Question: I've been experimenting with <URL>.
So, I tried implementing the same thing for an 'NSTabView' - simply by making it an 'NSTabView' subclass (and re-setting my initial 'NSTabView' item class).
Generally, it work - it does show the placeholder (when the last tab is closed).
However, some issues still exist :
- - 'NSTabView'

'''
#import <Cocoa/Cocoa.h>
@interface JUTabEmptyView : NSTabView
{
@private
BOOL forceShow;
NSString *title;
NSColor *titleColor;
NSFont *titleFont;
NSColor *backgroundColor;
}
@property (nonatomic, copy) NSString *title;
@property (nonatomic, retain) NSFont *titleFont;
@property (nonatomic, retain) NSColor *titleColor;
@property (nonatomic, retain) NSColor *backgroundColor;
@property (nonatomic, assign) BOOL forceShow;
- (id)initWithTitle:(NSString *)title;
- (id)initWithTitle:(NSString *)title andFont:(NSFont *)font;
- (id)initWithTitle:(NSString *)title font:(NSFont *)font color:(NSColor *)color andBackgroundColor:(NSColor *)backgroundColor;
@end
'''
'''
#import "JUTabEmptyView.h"
@implementation JUTabEmptyView
@synthesize title, titleFont, titleColor, backgroundColor;
@synthesize forceShow;
#pragma mark -
#pragma mark Setter
- (void)setTitle:(NSString *)ttitle
{
[title autorelease];
title = [ttitle copy];
[self setNeedsDisplay:YES];
}
- (void)setTitleFont:(NSFont *)ttitleFont
{
[titleFont autorelease];
titleFont = [ttitleFont retain];
[self setNeedsDisplay:YES];
}
- (void)setTitleColor:(NSColor *)ttitleColor
{
[titleColor autorelease];
titleColor = [ttitleColor retain];
[self setNeedsDisplay:YES];
}
- (void)setBackgroundColor:(NSColor *)tbackgroundColor
{
[backgroundColor autorelease];
backgroundColor = [tbackgroundColor retain];
[self setNeedsDisplay:YES];
}
- (void)setForceShow:(BOOL)tforceShow
{
forceShow = tforceShow;
[self setNeedsDisplay:YES];
}
#pragma mark -
#pragma Drawing
- (void)drawRect:(NSRect)dirtyRect
{
if(forceShow || [[self subviews] count] == 0)
{
NSRect rect = [self bounds];
NSSize size = [title sizeWithAttributes:[NSDictionary dictionaryWithObject:titleFont forKey:NSFontAttributeName]];
NSSize bezierSize = NSMakeSize(size.width + 40.0, size.height + 20.0);
NSRect drawRect;
// Background
drawRect = NSMakeRect(0.0, 0.0, bezierSize.width, bezierSize.height);
drawRect.origin.x = round((rect.size.width * 0.5) - (bezierSize.width * 0.5));
drawRect.origin.y = round((rect.size.height * 0.5) - (bezierSize.height * 0.5));
[backgroundColor setFill];
[[NSBezierPath bezierPathWithRoundedRect:drawRect xRadius:8.0 yRadius:8.0] fill];
// String
drawRect = NSMakeRect(0.0, 0.0, size.width, size.height);
drawRect.origin.x = round((rect.size.width * 0.5) - (size.width * 0.5));
drawRect.origin.y = round((rect.size.height * 0.5) - (size.height * 0.5));
[title drawInRect:drawRect withAttributes:[NSDictionary dictionaryWithObjectsAndKeys:titleColor, NSForegroundColorAttributeName,
titleFont, NSFontAttributeName, nil]];
}
}
- (void)willRemoveSubview:(NSView *)subview
{
[super willRemoveSubview:subview];
[self setNeedsDisplay:YES];
}
- (void)didAddSubview:(NSView *)subview
{
[super didAddSubview:subview];
[self setNeedsDisplay:YES];
}
#pragma mark -
#pragma mark Constructor / Destructor
- (void)constructWithTitle:(NSString *)ttitle font:(NSFont *)font color:(NSColor *)color andBackgroundColor:(NSColor *)tbackgroundColor
{
title = ttitle ? [ttitle copy] : [[NSString alloc] initWithString:@"No active document"];
titleFont = font ? [font retain] : [[NSFont boldSystemFontOfSize:[NSFont smallSystemFontSize]] retain];
titleColor = color ? [color retain] : [[NSColor colorWithCalibratedRed:0.890 green:0.890 blue:0.890 alpha:1.0] retain];
backgroundColor = tbackgroundColor ? [tbackgroundColor retain] : [[NSColor colorWithCalibratedRed:0.588 green:0.588 blue:0.588 alpha:1.000] retain];
}
- (id)initWithCoder:(NSCoder *)decoder
{
if(self = [super initWithCoder:decoder])
{
[self constructWithTitle:nil font:nil color:nil andBackgroundColor:nil];
}
return self;
}
- (id)initWithFrame:(NSRect)frameRect
{
if(self = [super initWithFrame:frameRect])
{
[self constructWithTitle:nil font:nil color:nil andBackgroundColor:nil];
}
return self;
}
- (id)initWithTitle:(NSString *)ttitle
{
if((self = [super init]))
{
[self constructWithTitle:ttitle font:nil color:nil andBackgroundColor:nil];
}
return self;
}
- (id)initWithTitle:(NSString *)ttitle andFont:(NSFont *)font
{
if((self = [super init]))
{
[self constructWithTitle:ttitle font:font color:nil andBackgroundColor:nil];
}
return self;
}
- (id)initWithTitle:(NSString *)ttitle font:(NSFont *)font color:(NSColor *)color andBackgroundColor:(NSColor *)tbackgroundColor
{
if((self = [super init]))
{
[self constructWithTitle:ttitle font:font color:color andBackgroundColor:tbackgroundColor];
}
return self;
}
- (void)dealloc
{
[title release];
[titleFont release];
[titleColor release];
[backgroundColor release];
[super dealloc];
}
@end
'''
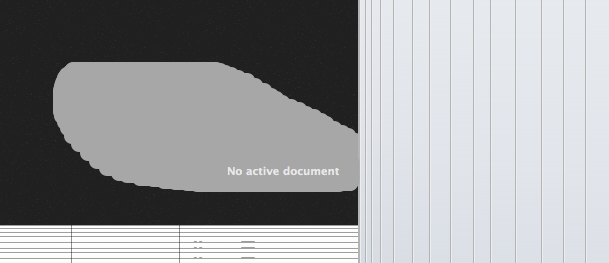
Answer: OK, so that's how I've managed to fix it.
It turns out this "Empty View" implementation, apart from print a rounded box with a label in it, in the very middle of the parent view, failed to re-draw the main background. So, all it takes is to repaint it...
'drawRect:'
'''
[[NSColor grayColor] set]; // or any other color you prefer
NSRectFill([self bounds]);
'''